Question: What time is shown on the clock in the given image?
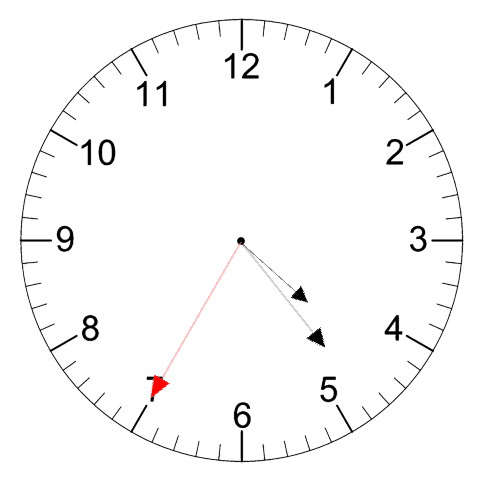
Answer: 04:23:35